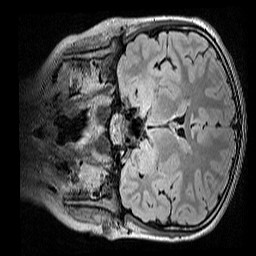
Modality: FLAIR
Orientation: coronal
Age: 11
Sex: male
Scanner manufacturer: siemens
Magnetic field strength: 3 T
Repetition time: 5 s
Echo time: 0.388 s